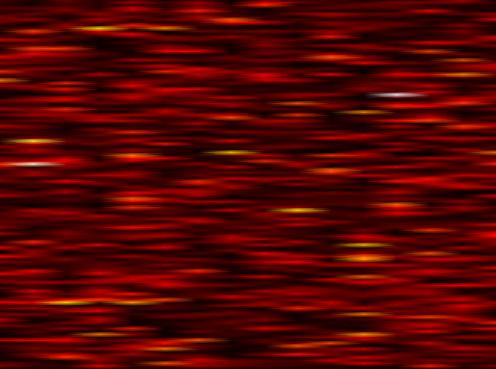
Label: FOFDM